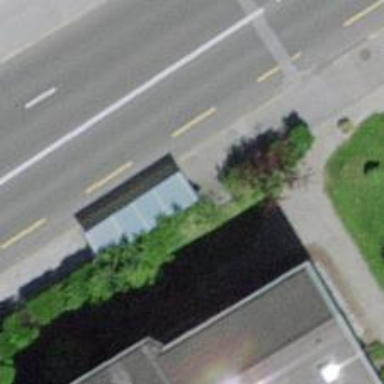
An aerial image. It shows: Bus stop with shelter. It is platform for public transport.